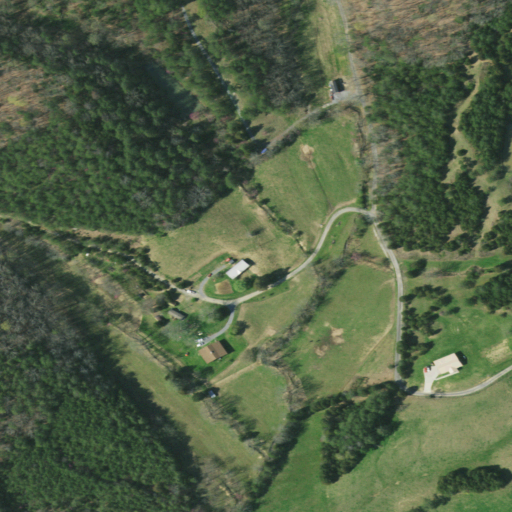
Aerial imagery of valley in Tennessee named Cooter Hollow containing pasture, deciduous forest, evergreen forest, mixed forest, open development, and low intensity development